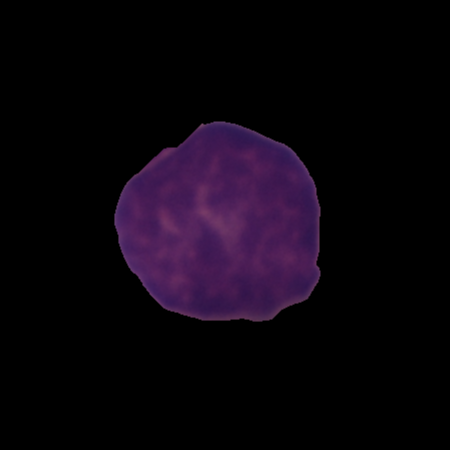
Label: cancer